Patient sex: M
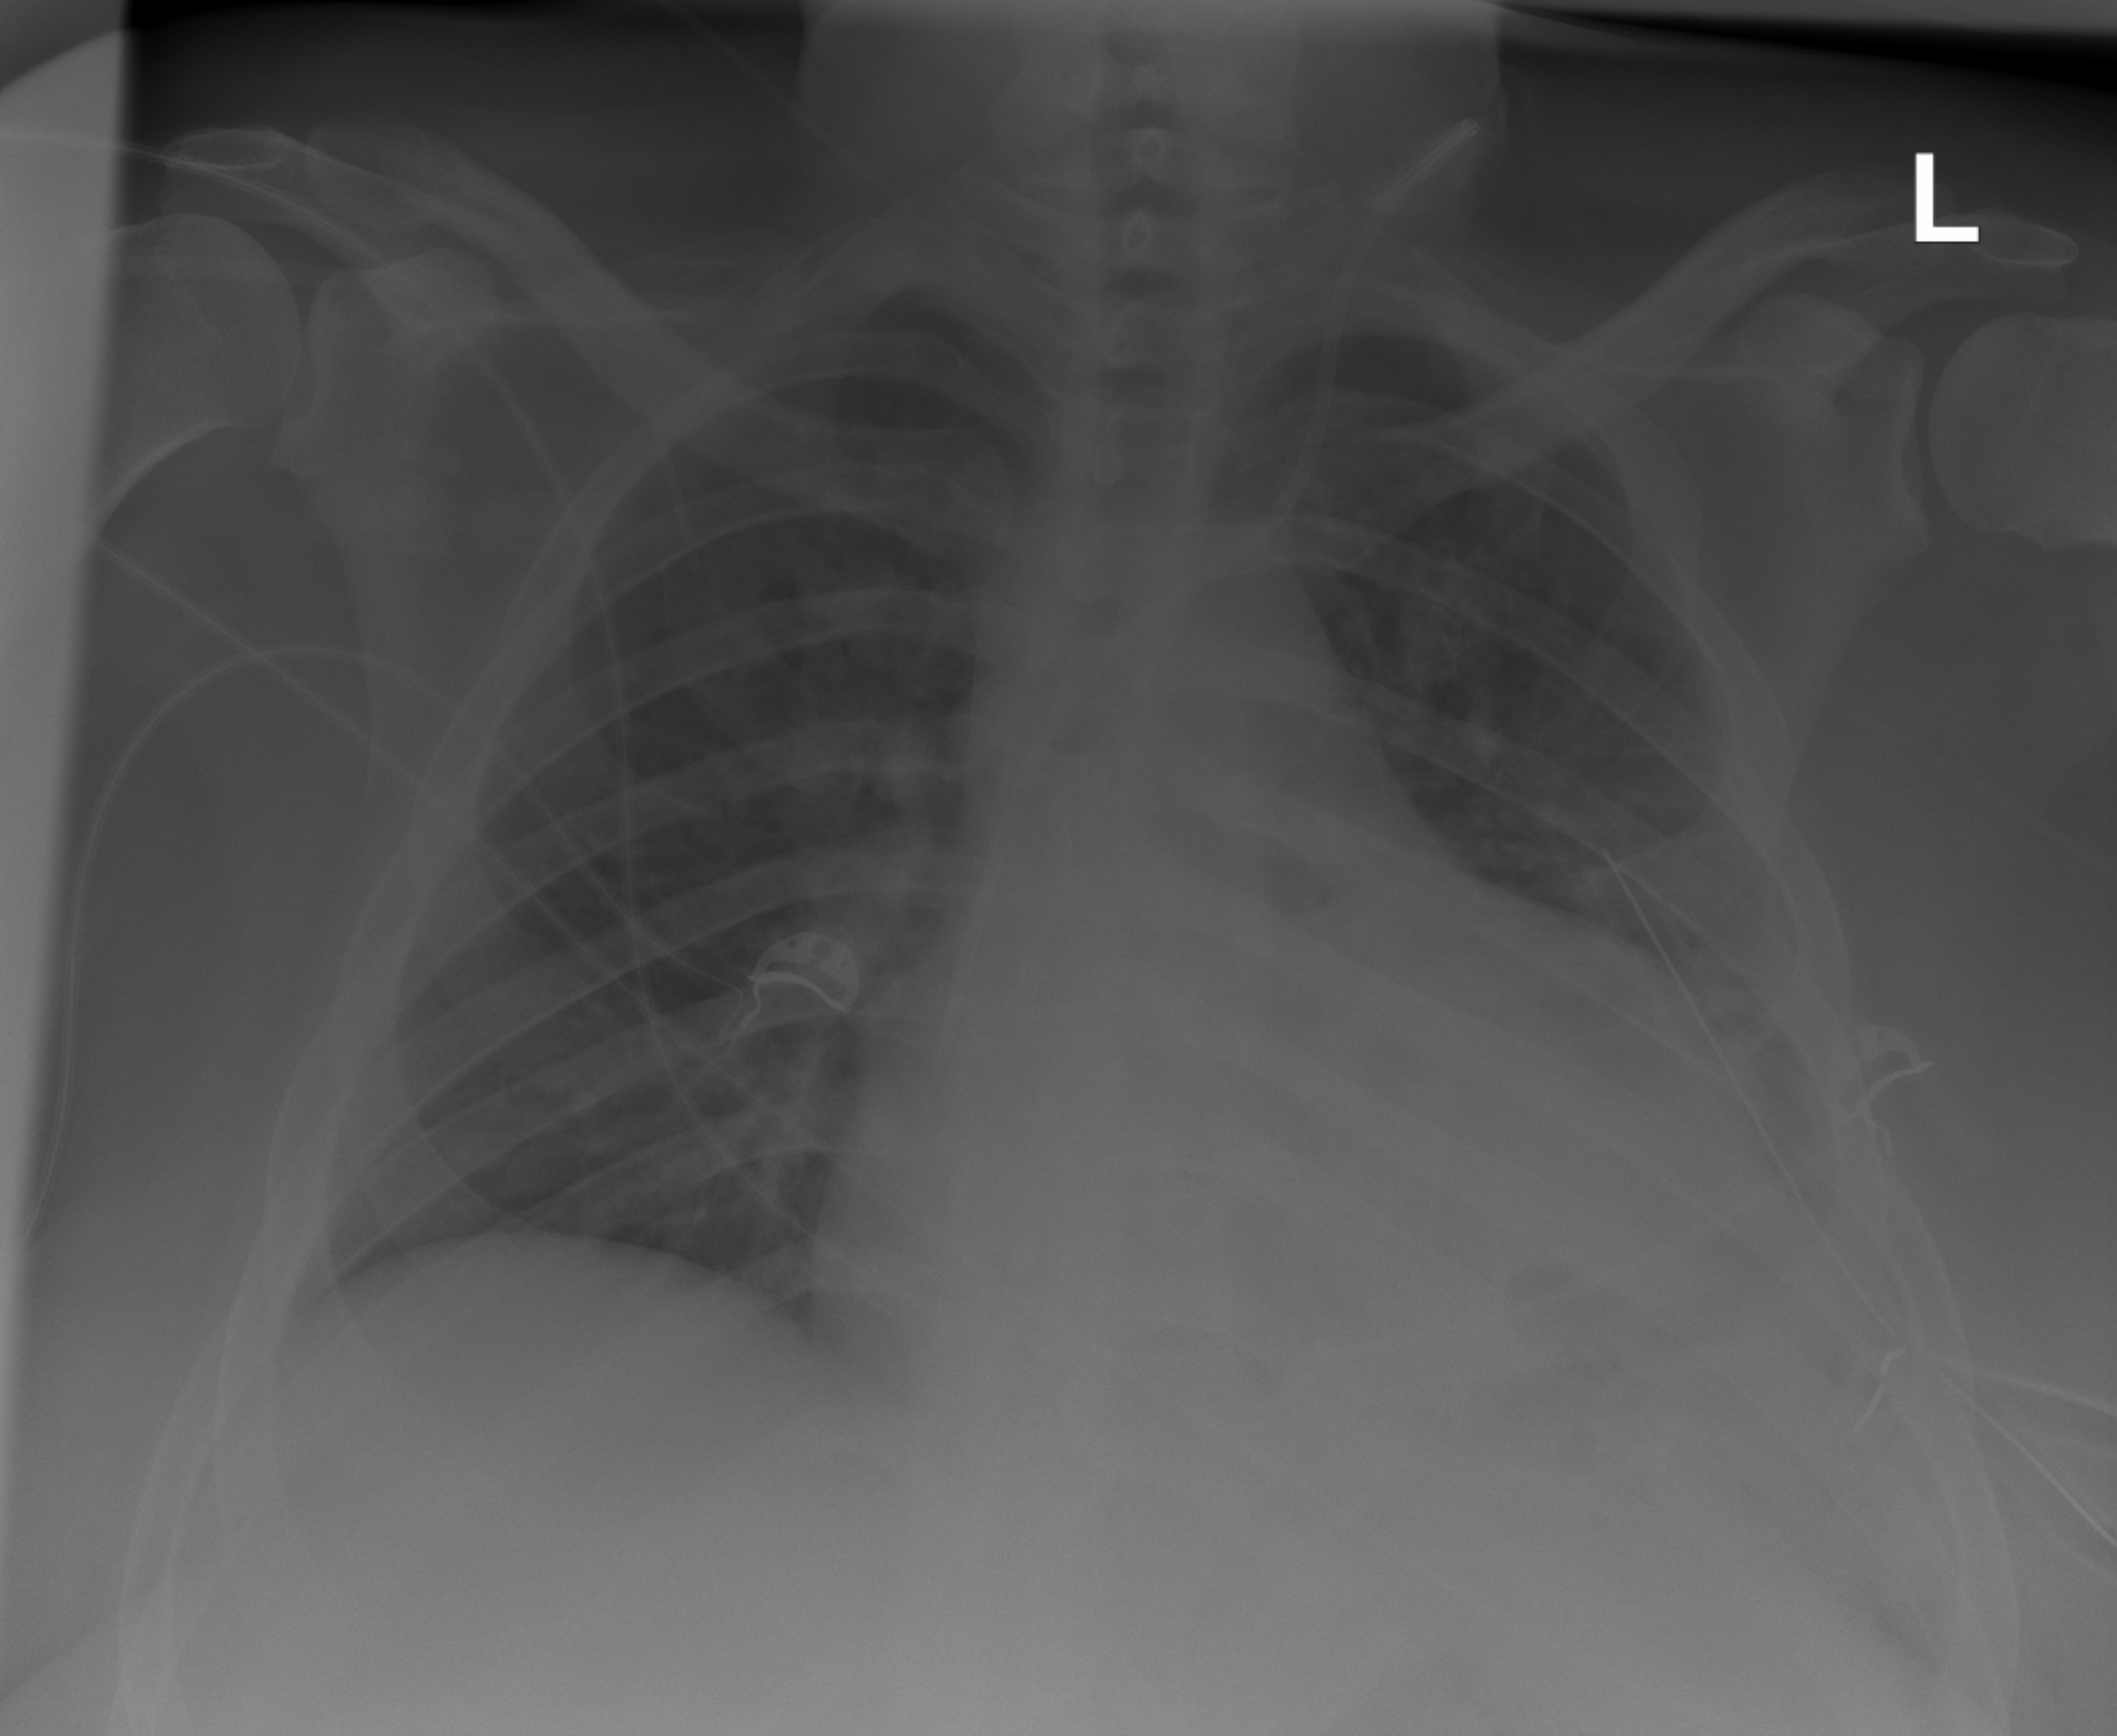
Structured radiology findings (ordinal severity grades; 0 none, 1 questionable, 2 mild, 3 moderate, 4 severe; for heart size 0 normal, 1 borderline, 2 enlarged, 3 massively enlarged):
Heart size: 3
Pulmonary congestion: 2
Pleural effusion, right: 0
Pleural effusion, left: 3
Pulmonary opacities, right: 1
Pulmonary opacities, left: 1
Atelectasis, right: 0
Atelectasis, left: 2